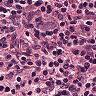
Metastatic tissue present: no